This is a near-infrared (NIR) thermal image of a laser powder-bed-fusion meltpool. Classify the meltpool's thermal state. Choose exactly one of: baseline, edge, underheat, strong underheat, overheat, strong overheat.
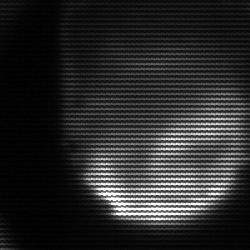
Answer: edge